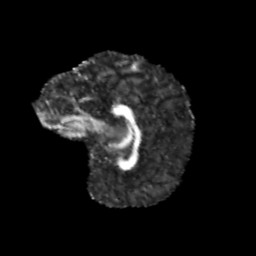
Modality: FA
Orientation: sagittal
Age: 9
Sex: male
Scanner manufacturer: siemens
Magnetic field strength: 3 T
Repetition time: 3.8 s
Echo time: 0.07 s